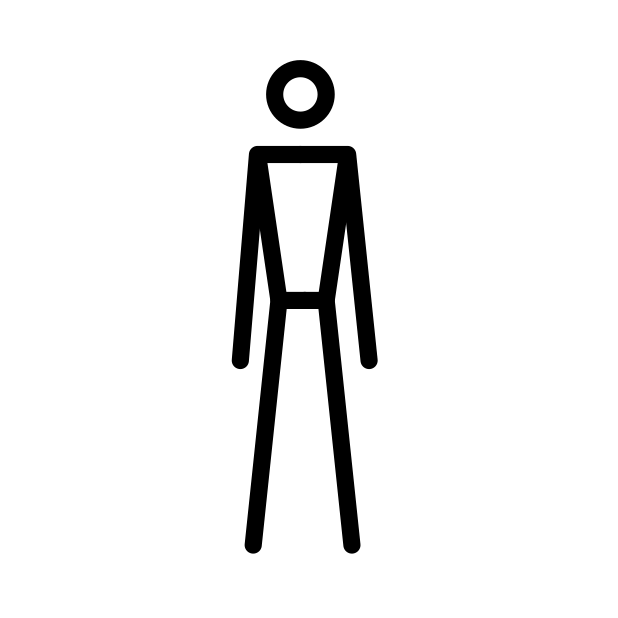
Emoji: 🯅
Name: stick figure
Unicode: 0x1fbc5